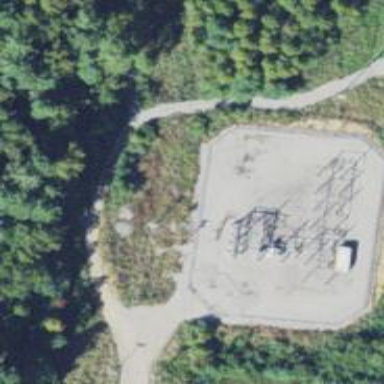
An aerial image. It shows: Distribution level power substation surrounded by fence.